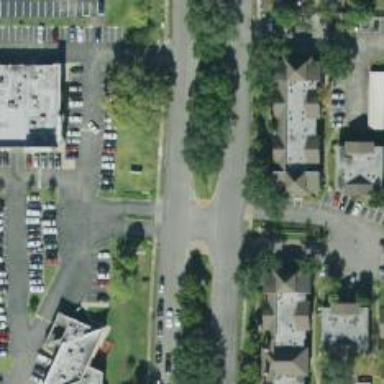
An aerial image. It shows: Asphalt road with secondary link designation.